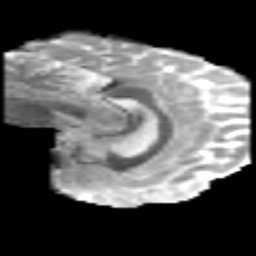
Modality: MD
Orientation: sagittal
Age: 20
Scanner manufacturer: philips
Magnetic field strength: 3 T
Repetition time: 8.6 s
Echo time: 0.127 s